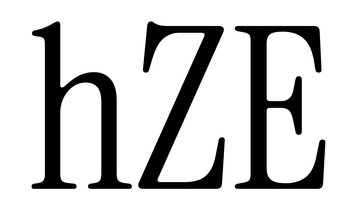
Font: InstrumentSerif-Regular